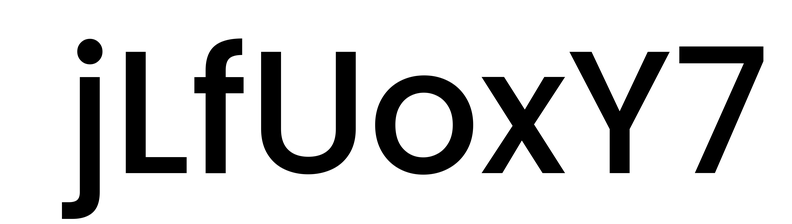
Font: Poppins-Medium